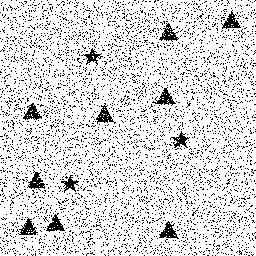
Squares: 0
Triangles: 9
Stars: 3
Total shapes: 12